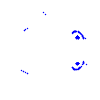
Particle: proton